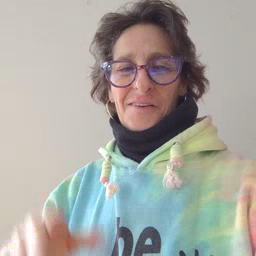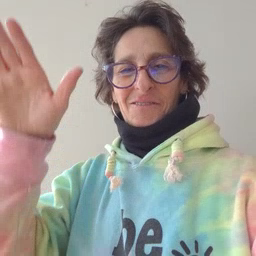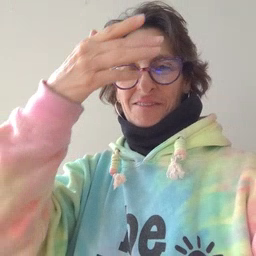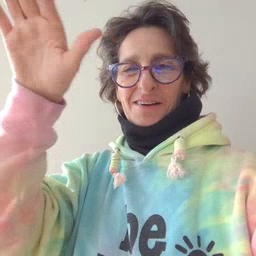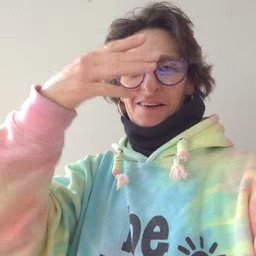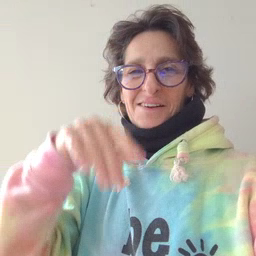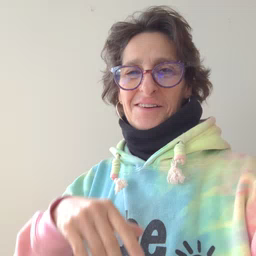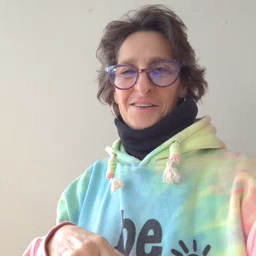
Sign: flag